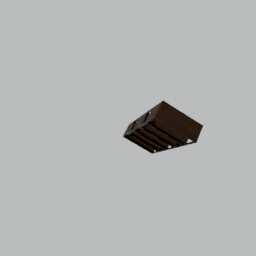
Label: furniture